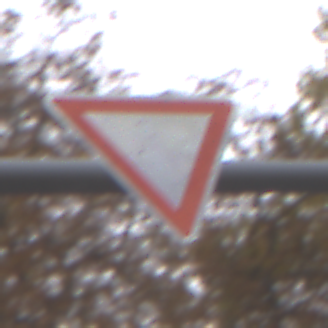
Verkehrszeichen: VorfahrtGewaehren
Umgebung: Outdoor, Nature
Tageszeit: MorningAfternoon
Wetter: Overcast
Licht: Natural
Jahreszeit: Autumn
Kontrast: LowContrast